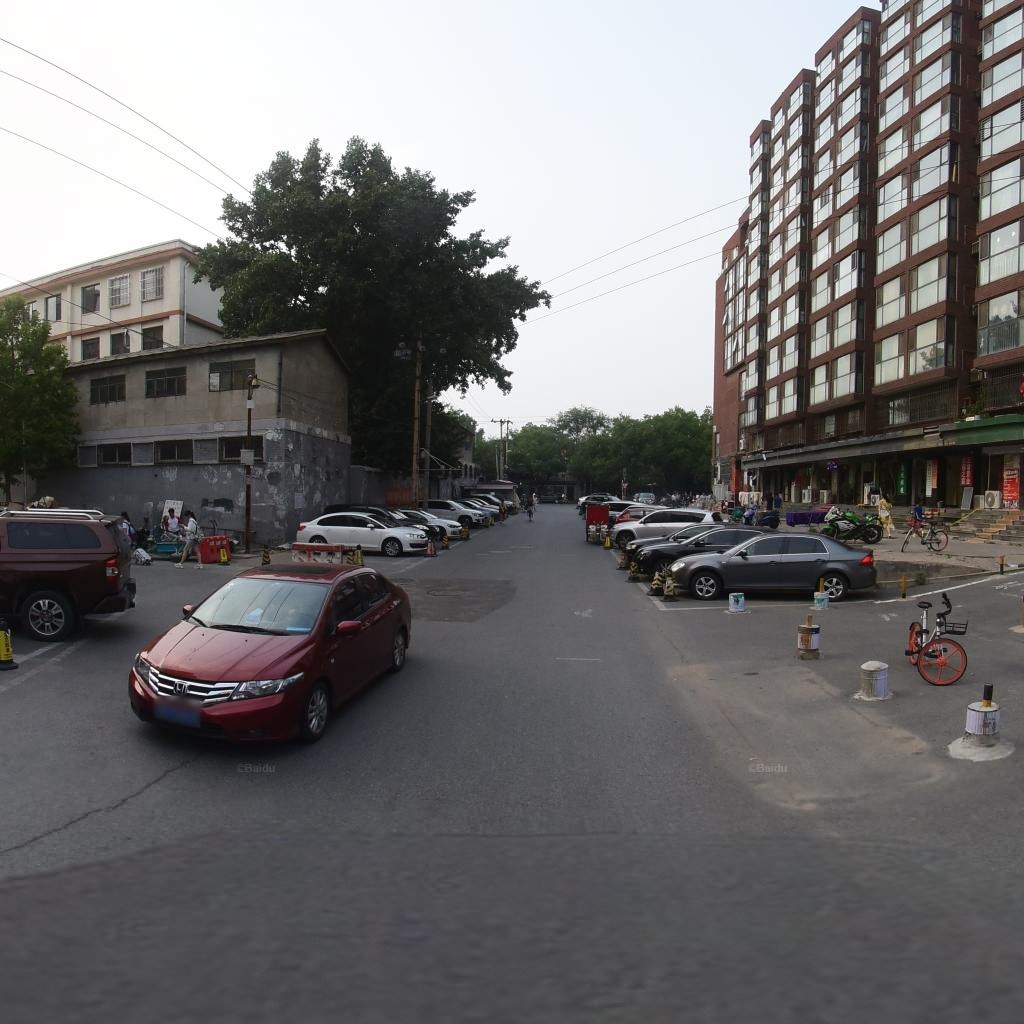
Region: Dongcheng
Road damage annotations: transverse patch, longitudinal crack, manhole cover, longitudinal crack, manhole cover